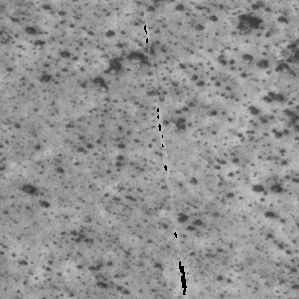
Label: frost